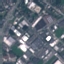
Land use / land cover: Industrial